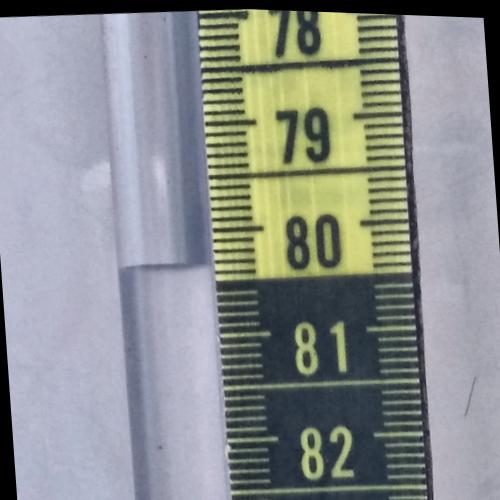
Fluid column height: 80.3 cm